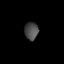
Tissue: skin
Cell type: Others
Senescence score: 0.7756
Nuclear area (px): 240
Mean DAPI intensity: 73.8